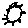
Label: sun